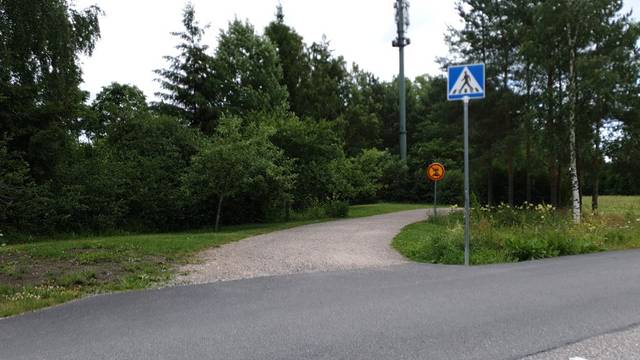
Region: Finland
Coordinates: 60.281, 24.915